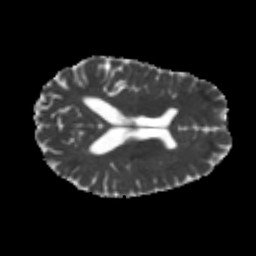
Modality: MD
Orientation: axial
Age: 26
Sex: male
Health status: healthy
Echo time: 0.074 s